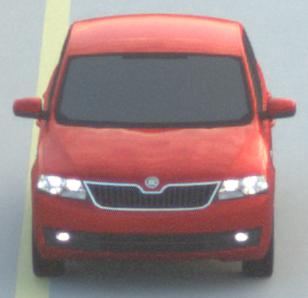
Make: Skoda
Model: Rapid
Detailed model: Rapid 1.2 Active Limousine
Model produced from: 2012/10
Model produced until: 2015/04
Doors: 5
Color: red
Road condition: dry road
Daytime: sunrise or sunset
Contrast: medium contrast